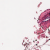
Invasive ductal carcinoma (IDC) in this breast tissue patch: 0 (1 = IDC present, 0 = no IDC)